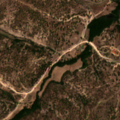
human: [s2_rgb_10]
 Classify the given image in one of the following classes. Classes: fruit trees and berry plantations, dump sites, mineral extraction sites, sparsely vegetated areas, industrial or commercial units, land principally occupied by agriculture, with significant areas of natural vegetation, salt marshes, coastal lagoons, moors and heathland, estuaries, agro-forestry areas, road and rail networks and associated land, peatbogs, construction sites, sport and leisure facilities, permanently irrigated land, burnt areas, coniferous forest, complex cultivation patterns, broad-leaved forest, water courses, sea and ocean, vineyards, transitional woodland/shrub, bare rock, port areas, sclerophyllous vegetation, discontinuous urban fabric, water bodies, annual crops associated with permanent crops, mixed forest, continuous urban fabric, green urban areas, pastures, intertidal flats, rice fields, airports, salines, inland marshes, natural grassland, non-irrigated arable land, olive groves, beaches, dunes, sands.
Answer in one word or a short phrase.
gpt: agro-forestry areas, broad-leaved forest